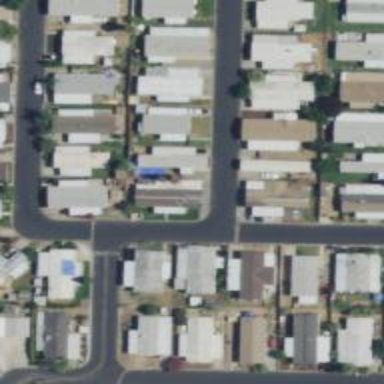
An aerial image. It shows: Living street.